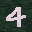
Label: 4